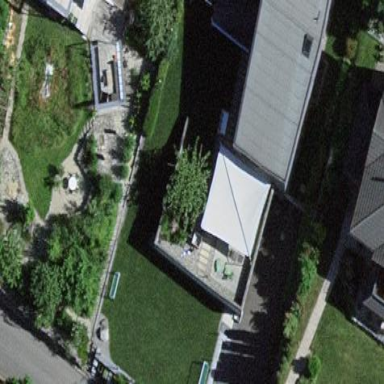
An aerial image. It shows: Residential building.